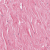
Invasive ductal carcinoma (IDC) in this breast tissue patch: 0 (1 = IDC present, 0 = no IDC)